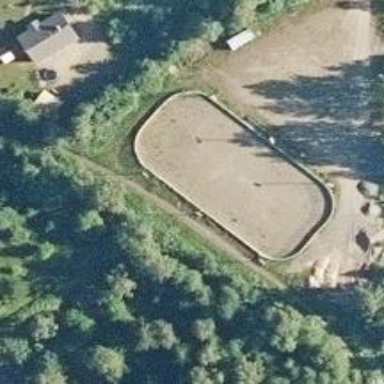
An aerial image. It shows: Ice rink used for ice hockey and ice skating activities.